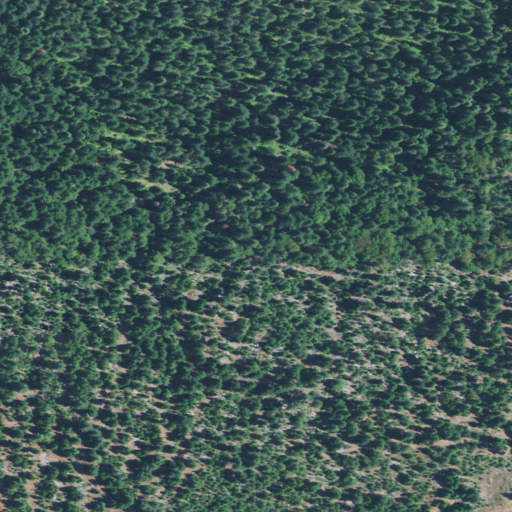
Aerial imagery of ridge(s) in Oregon named Grouse Ridge containing only evergreen forest